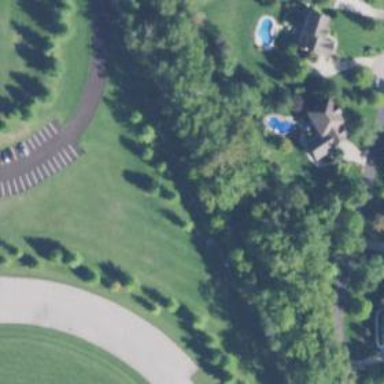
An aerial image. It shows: Shared driveway marked as service road.